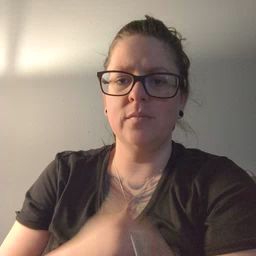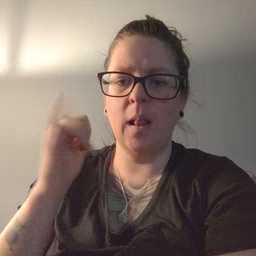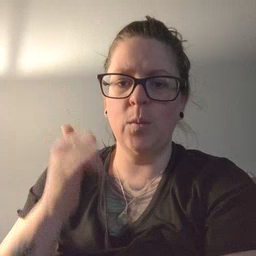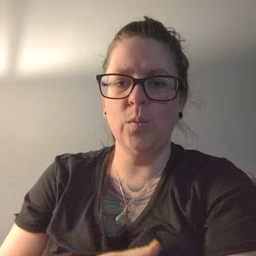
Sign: yellow